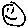
Label: smiley face